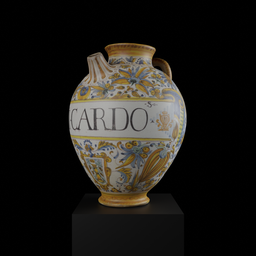
Label: decoration